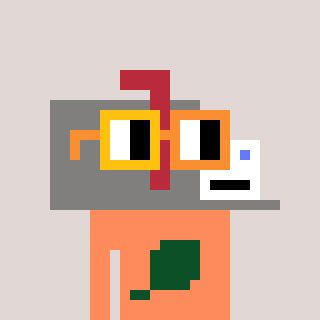
a pixel art character with square yellow and orange glasses, a mailbox-shaped head and a peachy-colored body on a warm background